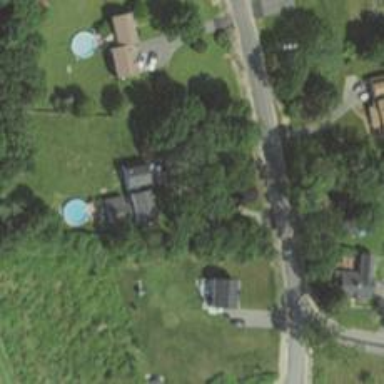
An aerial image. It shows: Driveway.